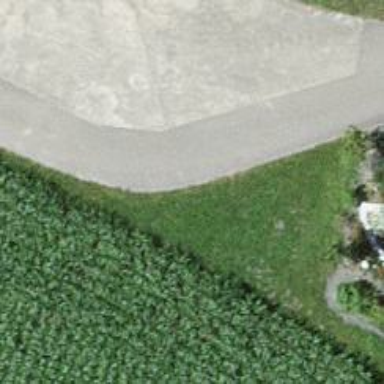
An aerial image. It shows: Service road with high-quality grade 1 track surface.